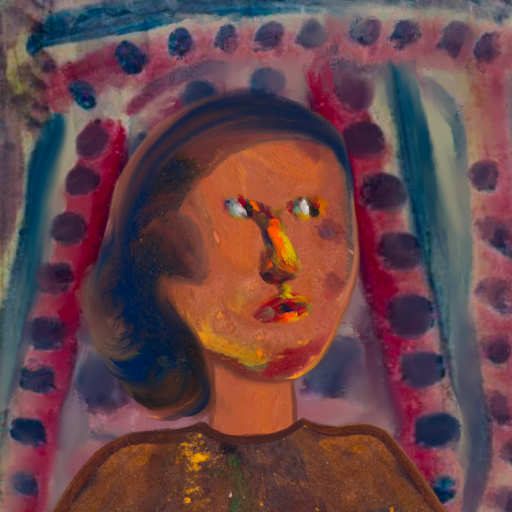
Background: HillGirl, Head And Neck Side: Mother_And_Son_Son, Face Side: An_Impression, Bust: Comrade, Hair Side: Mother_And_Son_Son, Head Accessory: Blank, Second Necklace: Blank, Necklace: Blank, Baby: Blank